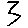
Label: zigzag